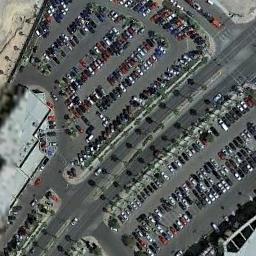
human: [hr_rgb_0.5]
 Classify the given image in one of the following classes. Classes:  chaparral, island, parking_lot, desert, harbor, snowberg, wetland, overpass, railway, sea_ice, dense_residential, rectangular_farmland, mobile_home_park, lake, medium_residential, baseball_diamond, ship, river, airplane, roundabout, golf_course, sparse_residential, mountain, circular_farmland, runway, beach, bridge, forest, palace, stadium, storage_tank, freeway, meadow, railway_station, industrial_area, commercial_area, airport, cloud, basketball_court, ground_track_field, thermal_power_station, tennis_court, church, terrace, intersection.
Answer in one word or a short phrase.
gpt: parking_lot